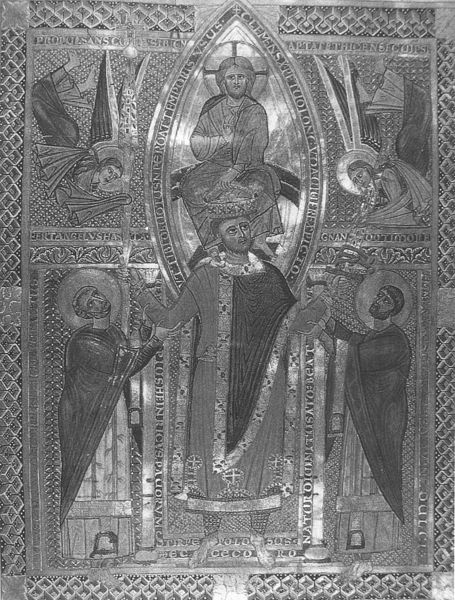
Titel: Sakramentar Heinrichs II aus St. Emmeran in Regensburg
Institution: München, Bayerische Staatsbibliothek
Schlagwörter: mann, licht, männer, blick, ornament, arme, bibel, rahmen, silber, hände, kirche, gewand, gewänder, krone, oval, engel, schrift, graphik, könig, bordüre, glänzend, metall, buch, kreuz, schwarzweiß, schwert, beten, heiligenschein, nimbus, christus, jesus, krönung, priester, heilige, christen, barfus, krine, ikone, mandorla, inri, alu